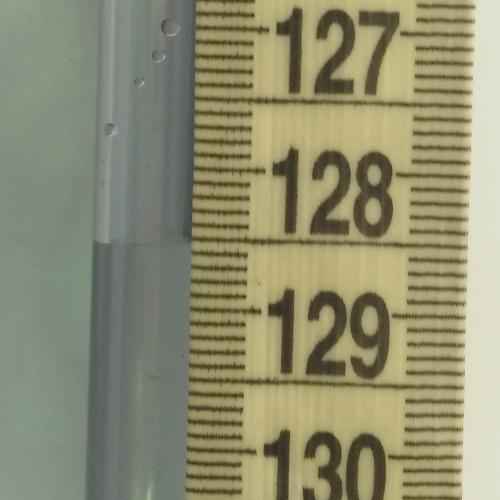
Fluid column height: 128.5 cm